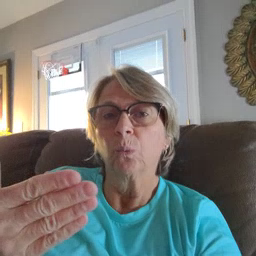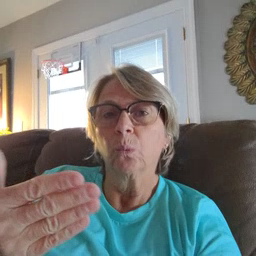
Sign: thankyou